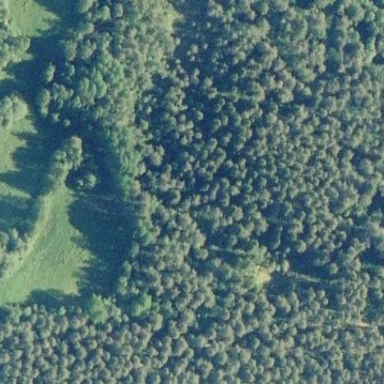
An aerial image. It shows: Forest area predominantly covered with needle-leaved trees.